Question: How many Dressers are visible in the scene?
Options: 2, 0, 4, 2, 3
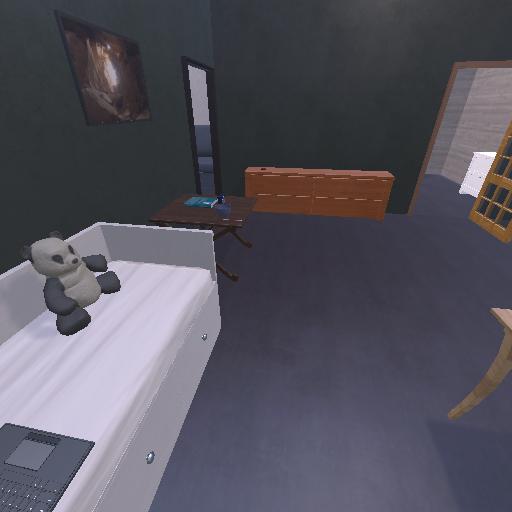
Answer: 2